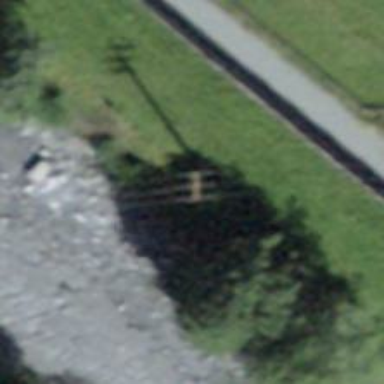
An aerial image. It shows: Power line in the image.